RGB frame:
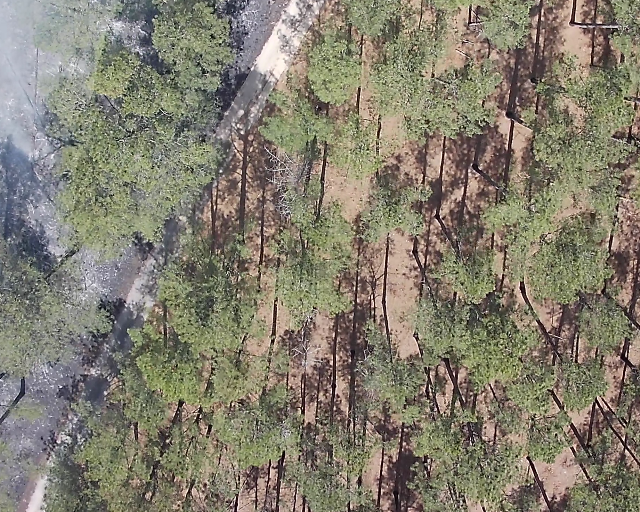
Thermal frame:
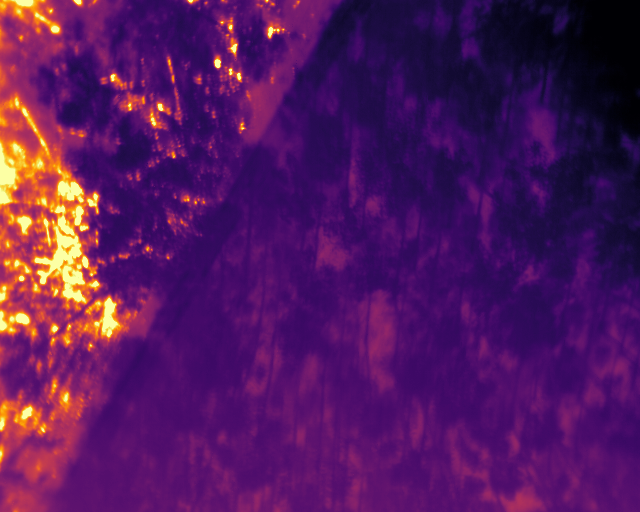
Captured: 2026-02-27 02:40:19
Pixels at or above 80 °C: 11819 (fraction of frame: 0.03607)